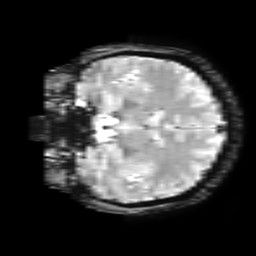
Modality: T2starw
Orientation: coronal
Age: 37
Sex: female
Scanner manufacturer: ge
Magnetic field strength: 3 T
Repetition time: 0.65 s
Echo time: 0.02 s